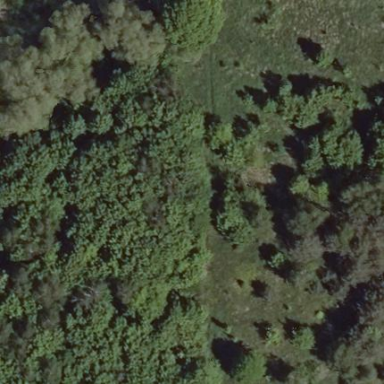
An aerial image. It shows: Patch of scrub vegetation.